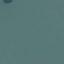
Land use / land cover class: SeaLake